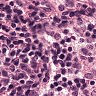
Metastatic tissue present: no